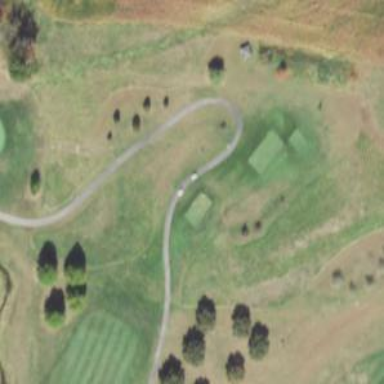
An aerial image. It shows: Service road used as golf cart path.